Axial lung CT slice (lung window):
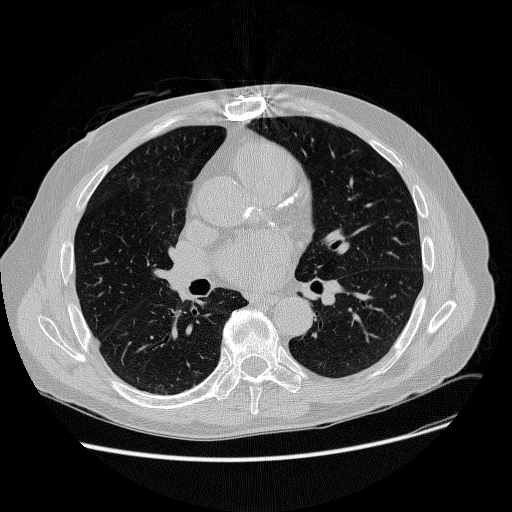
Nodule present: no